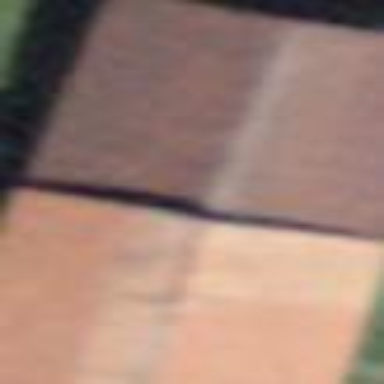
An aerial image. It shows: Rural barn.